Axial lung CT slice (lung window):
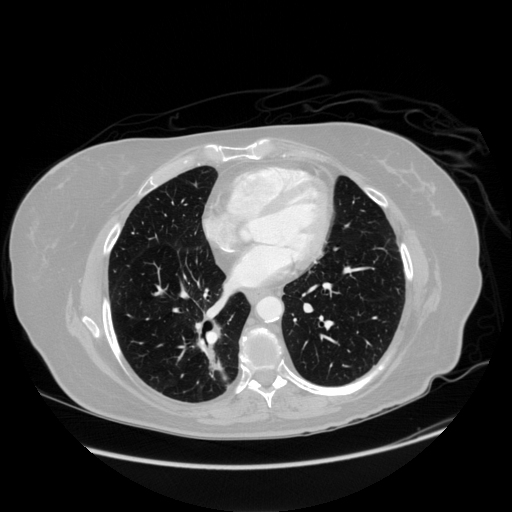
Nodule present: no